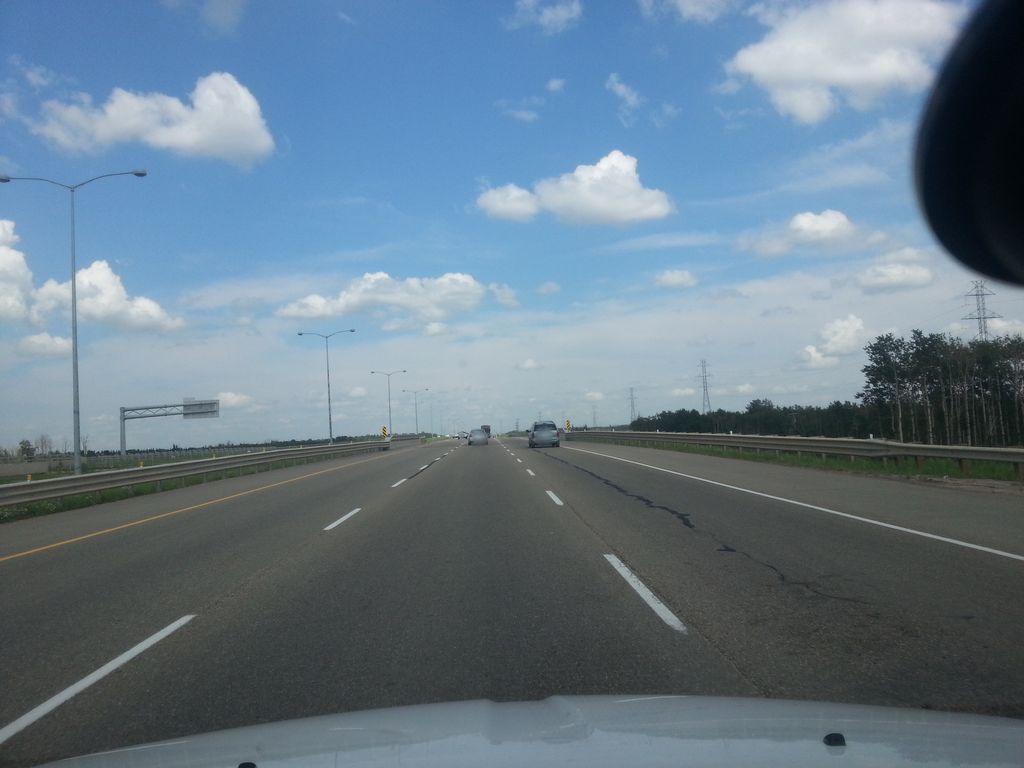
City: edmonton